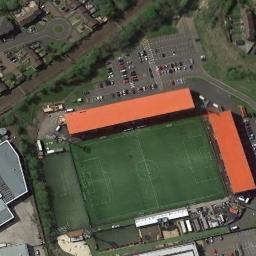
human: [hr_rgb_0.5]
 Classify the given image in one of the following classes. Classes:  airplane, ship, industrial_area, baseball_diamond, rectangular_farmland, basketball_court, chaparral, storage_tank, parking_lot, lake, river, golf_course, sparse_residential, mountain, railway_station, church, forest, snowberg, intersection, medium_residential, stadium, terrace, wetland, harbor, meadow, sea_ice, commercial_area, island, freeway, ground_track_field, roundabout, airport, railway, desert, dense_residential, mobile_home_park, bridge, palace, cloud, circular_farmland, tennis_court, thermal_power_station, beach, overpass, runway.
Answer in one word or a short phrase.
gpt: stadium